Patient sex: M
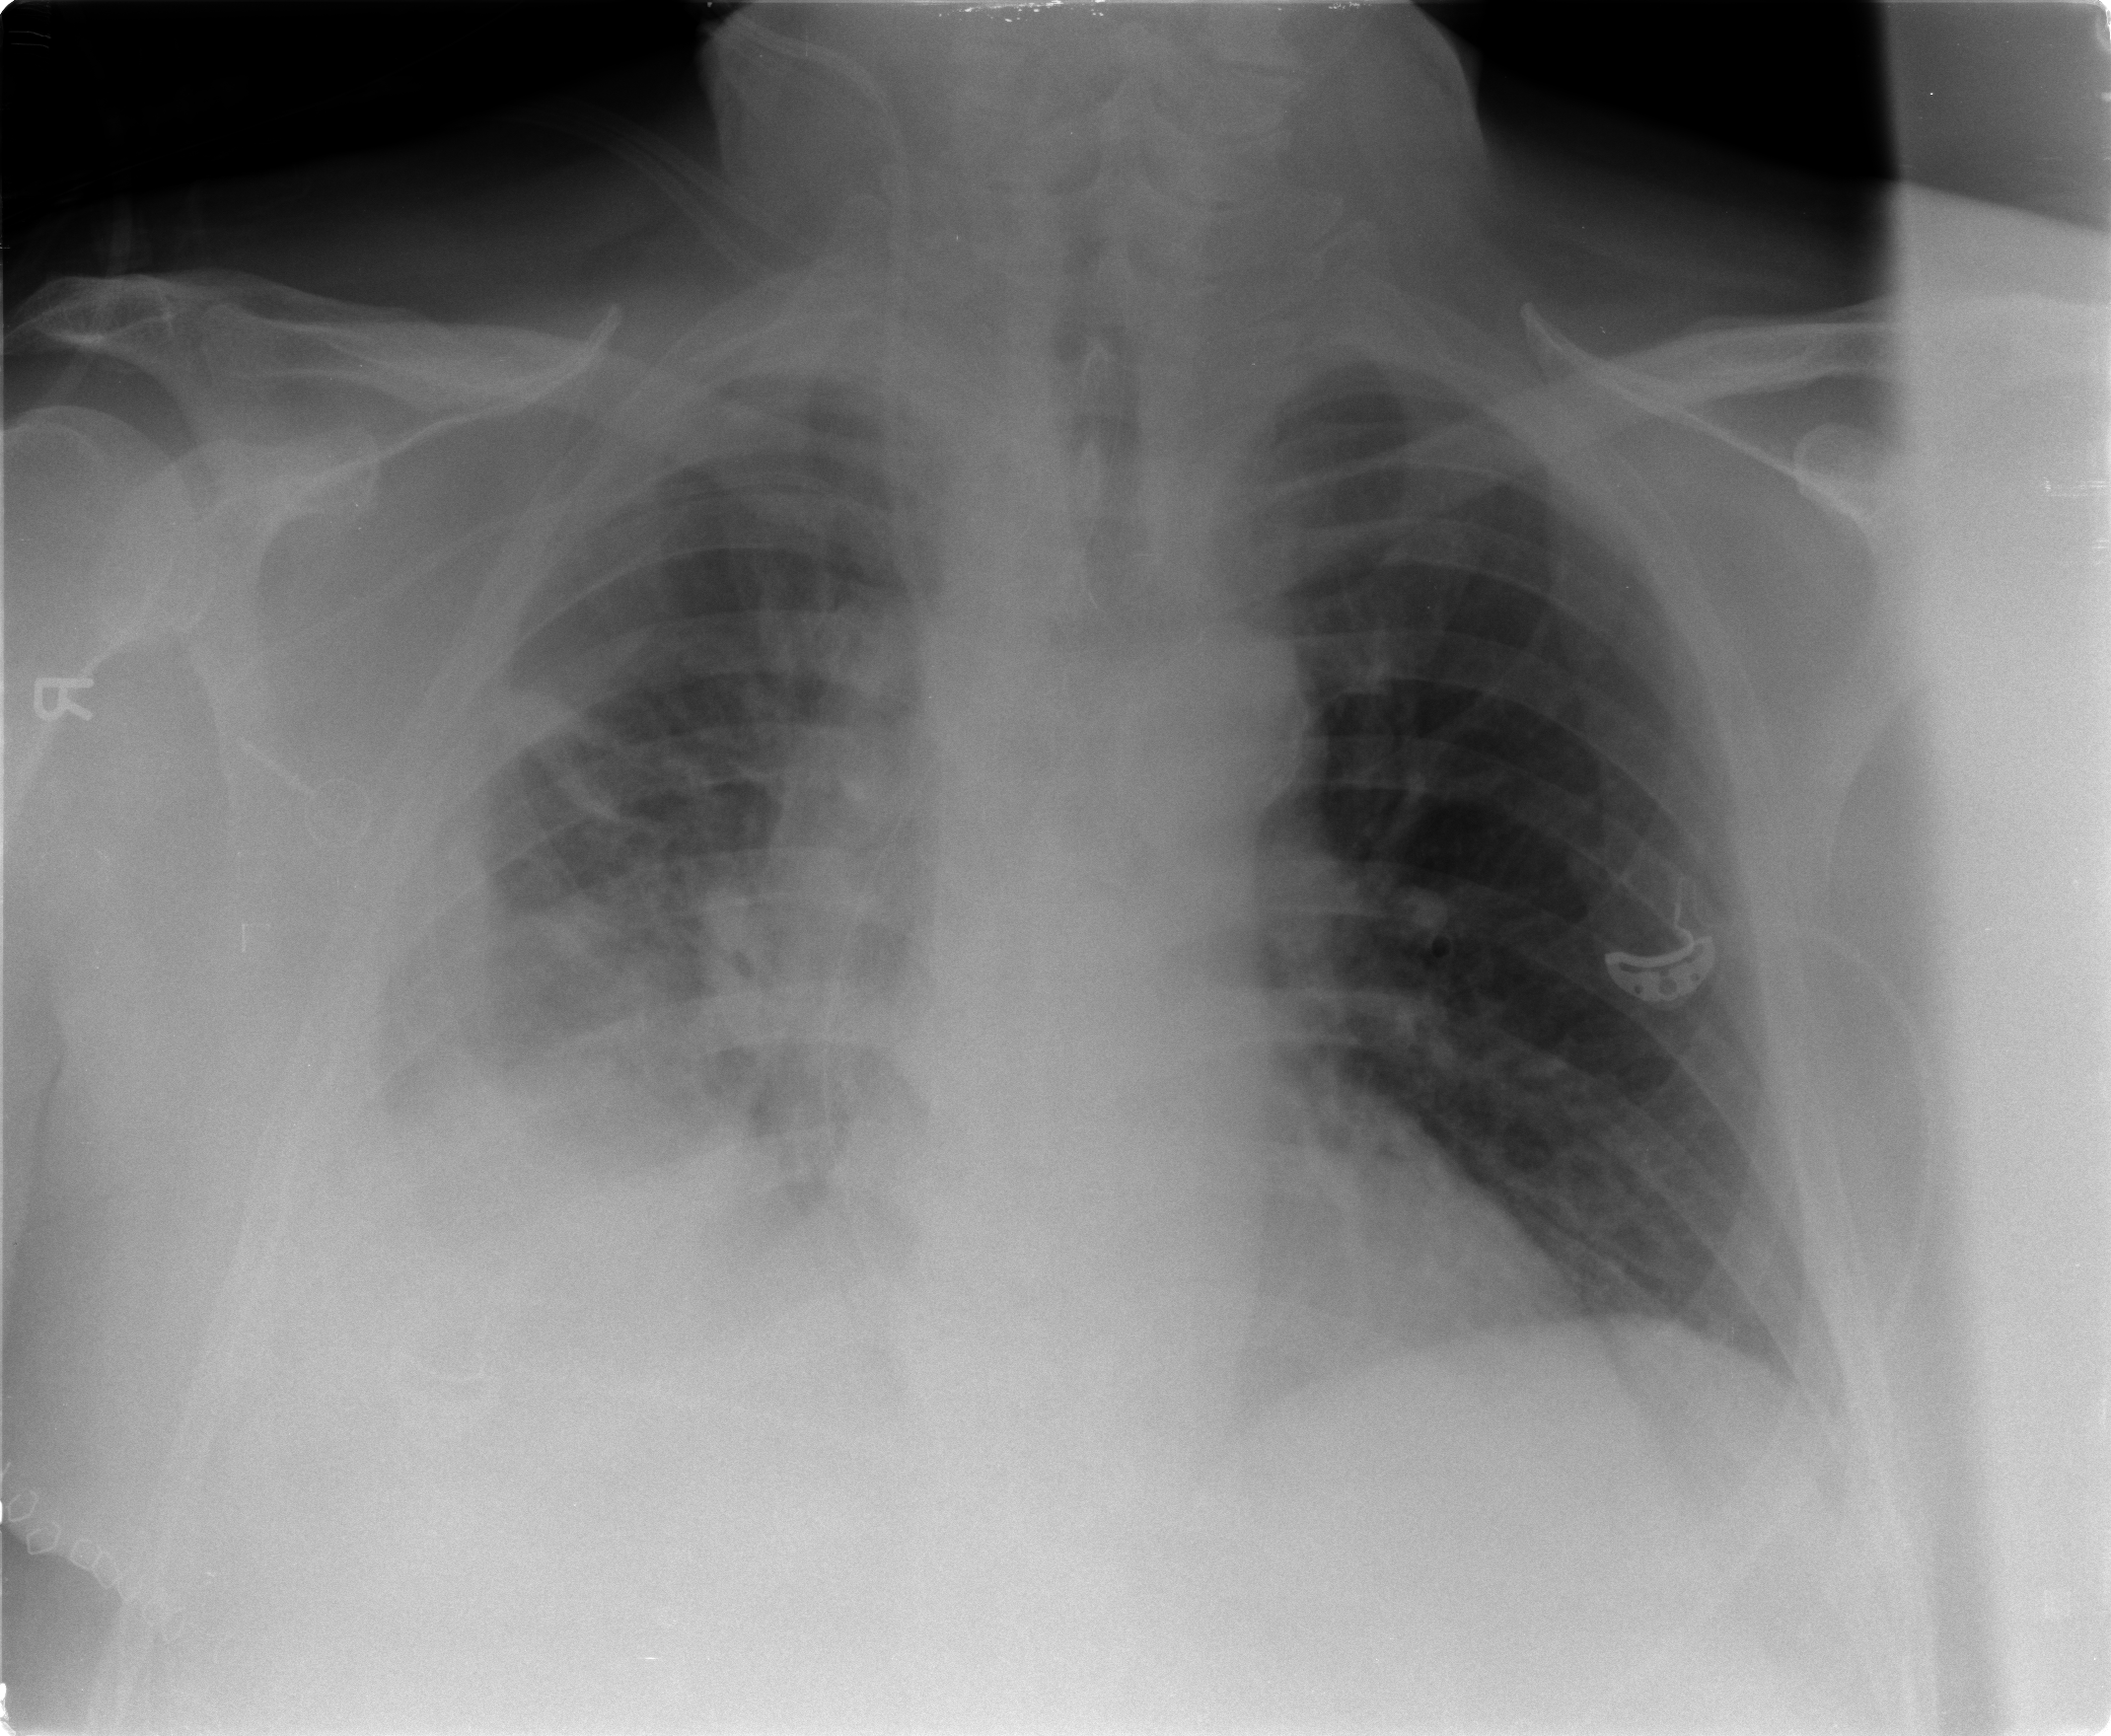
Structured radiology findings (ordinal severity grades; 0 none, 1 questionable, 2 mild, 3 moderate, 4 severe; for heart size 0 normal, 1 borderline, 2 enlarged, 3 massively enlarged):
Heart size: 1
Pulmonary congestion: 2
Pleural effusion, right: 3
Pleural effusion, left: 0
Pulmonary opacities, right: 2
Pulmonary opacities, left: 0
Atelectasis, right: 3
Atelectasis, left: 0